Question: I have two vectors 'a' and 'b'. Each vector contains the coordinates of a 3d points 'x', 'y', 'z' 'vector3f'.
'''
struct Vector3f
{
float x;
float y;
float z;
}
'''
vector 'a' has a size of 'n = 5000' points and vector 'b' has a size of 'm = 4000'. I need to do a tensor vector product between them like on the right side of the picture. the resulted vector should have a length size of '5000 * 4000' and contain float point where results are stored at 'c'.

'''
__global__ void tensor3dProdcutClassic(const int n, const int m, const Vector3f *a, const Vector3f *b, float *c) {
int i = blockIdx.x * blockDim.x + threadIdx.x;
// int j = blockIdy.y * blockDim.y + threadIdx.y;
//check if the idx is out of range
if (i < n) {
for (int j = 0; j < m; j++) {
int idx = j + m * i;
c[idx] = a[i].x * b[j].x + a[i].y * b[j].y + a[i].z * b[j].z;
}
}
}
dim3 blockSize(32, 1, 1);
dim3 gridSize((n + blockSize.x - 1) / blockSize.x, 1, 1);
tensor3dProdcutClassic<<<gridSize, blockSize>>>(n, m, x, y, out);
'''
I get high execution time on Volta arch which is a lot.
My question is how can I optimize the kernel to reduce time which is mainly because of the inside the kernel. I know here that all global reads and writes are not coalesced.
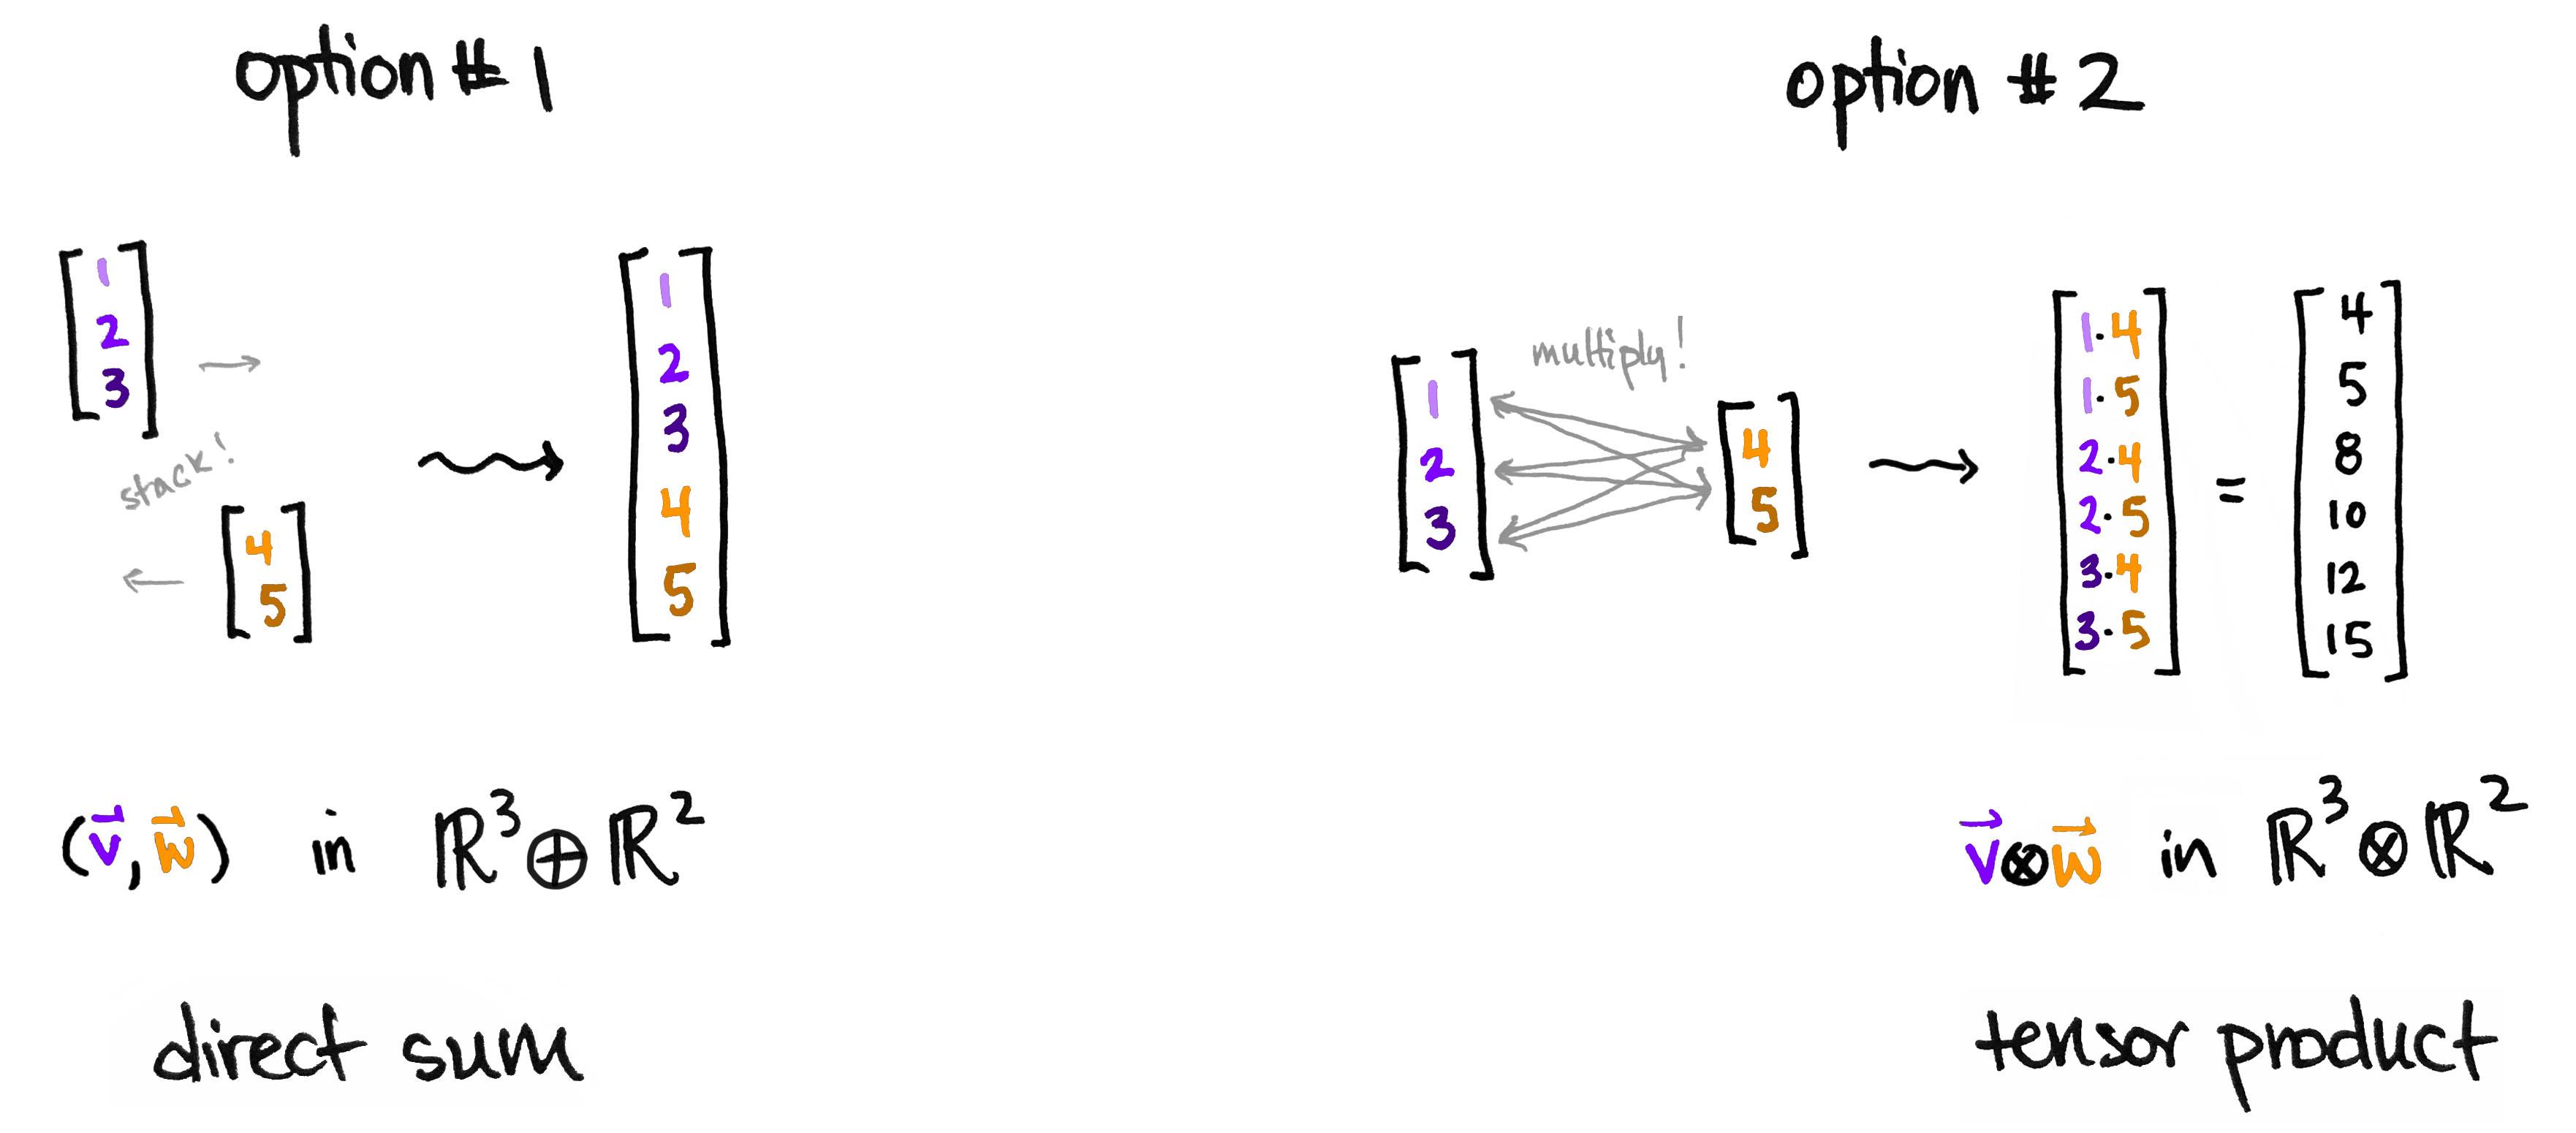
Answer: You can make the kernel move through both 'a' and 'b' simultaneously, like this:
'''
__global__ void tensor3dProdcutClassic(const int n, const int m, const Vector3f *a, const Vector3f *b, float *c)
{
int i = blockIdx.x * blockDim.x + threadIdx.x;
int j = blockIdy.y * blockDim.y + threadIdx.y;
if (i < n && j < m)
{
int idx = j + m * i;
c[idx] = a[i].x * b[j].x + a[i].y * b[j].y + a[i].z * b[j].z;
}
}
dim3 blockSize(32, 32);
dim3 gridSize((int)ceil(n / 32.0), (int)ceil(m / 32.0));
tensor3dProdcutClassic<<<gridSize, blockSize>>>(n, m, x, y, out);
'''
I tried to modify the code to use a single array with and without shared memory, the code without shared memory with always faster 3 or 4 times.
With shared memory:
'''
#define BLOCK_SIZE 32
void tensor3dProdcut(const int n, const int m, const float* a, const float* b, float* c)
{
float* d_a;
size_t size = (uint64_t)n * 3 * sizeof(float);
cudaMalloc(&d_a, size);
cudaMemcpy(d_a, a, size, cudaMemcpyHostToDevice);
float* d_b;
size = (uint64_t)m * 3 * sizeof(float);
cudaMalloc(&d_b, size);
cudaMemcpy(d_b, b, size, cudaMemcpyHostToDevice);
float* d_c;
size = (uint64_t)n * m * sizeof(float);
cudaMalloc(&d_c, size);
dim3 dimBlock(BLOCK_SIZE, BLOCK_SIZE);
dim3 dimGrid((int)ceil((double)n / BLOCK_SIZE), (int)ceil((double)m / BLOCK_SIZE));
tensor3dProdcutKernel<<<dimGrid, dimBlock>>>(d_a, d_b, d_c, n, m);
cudaMemcpy(c, d_c, size, cudaMemcpyDeviceToHost);
cudaFree(d_a);
cudaFree(d_b);
cudaFree(d_c);
}
__global__ void tensor3dProdcutKernel(float* a, float* b, float* c, int n, int m)
{
int i, blockRow, blockCol, row, col;
float Cvalue;
blockRow = blockIdx.x;
blockCol = blockIdx.y;
row = threadIdx.x;
col = threadIdx.y;
if (blockRow * BLOCK_SIZE + row >= n || blockCol * BLOCK_SIZE + col >= m)
return;
__shared__ double as[BLOCK_SIZE][3];
__shared__ double bs[BLOCK_SIZE][3];
for (i = 0; i < 3; i++)
{
as[row][i] = a[(BLOCK_SIZE * blockRow + row) * 3 + i];
bs[col][i] = b[(BLOCK_SIZE * blockCol + col) * 3 + i];
}
__syncthreads();
Cvalue = 0;
for (i = 0; i < 3; i++)
Cvalue += as[row][i] * bs[col][i];
c[(BLOCK_SIZE * blockRow + row) * m + BLOCK_SIZE * blockCol + col] = Cvalue;
}
'''
Without shared memory:
'''
__global__ void tensor3dProdcutKernel(float* a, float* b, float* c, int n, int m)
{
int i, blockRow, blockCol, row, col;
float Cvalue;
blockRow = blockIdx.x;
blockCol = blockIdx.y;
row = threadIdx.x;
col = threadIdx.y;
if (blockRow * BLOCK_SIZE + row >= n || blockCol * BLOCK_SIZE + col >= m)
return;
Cvalue = 0;
for (i = 0; i < 3; i++)
Cvalue += a[(BLOCK_SIZE * blockRow + row) * 3 + i] * b[(BLOCK_SIZE * blockCol + col) * 3 + i];
c[(BLOCK_SIZE * blockRow + row) * m + BLOCK_SIZE * blockCol + col] = Cvalue;
}
'''